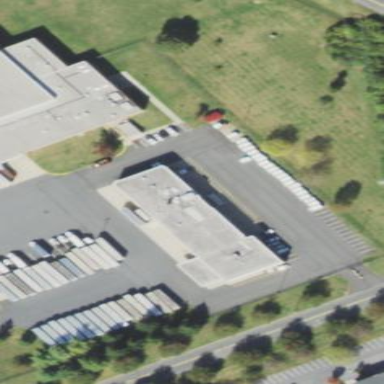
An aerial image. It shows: Building that serves as post office.